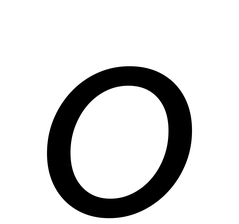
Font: InstrumentSans-Italic_Italic